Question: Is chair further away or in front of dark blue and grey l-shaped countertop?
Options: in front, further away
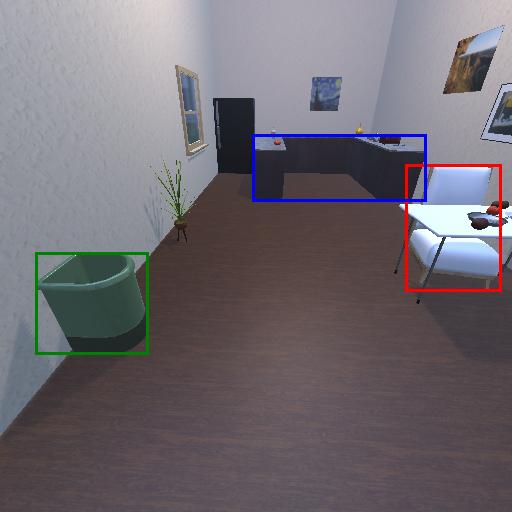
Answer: in front